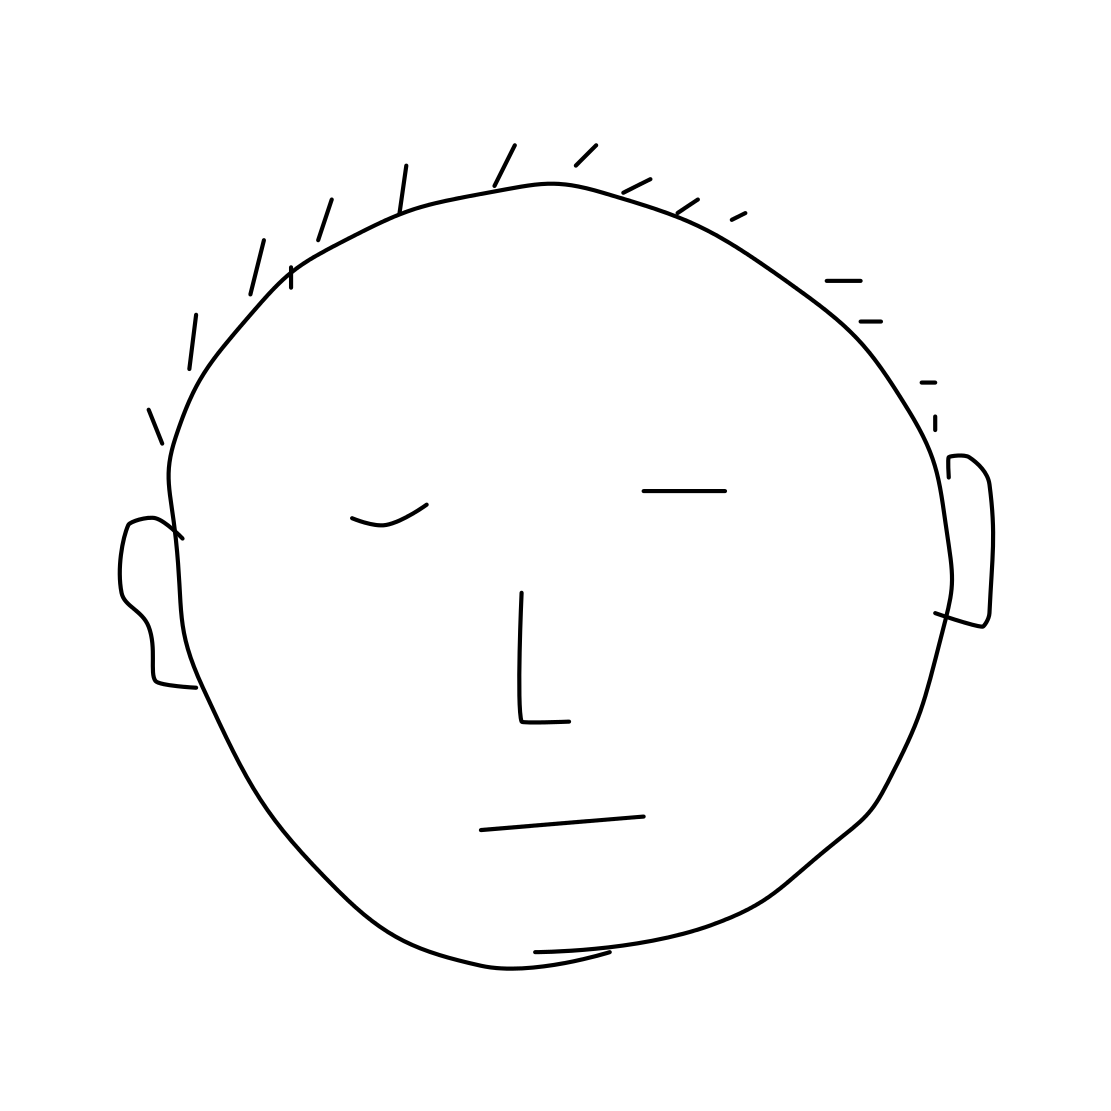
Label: head